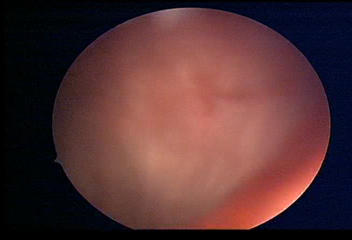
Modality: WLC
Class: Normal mucosa
Bladder cancer association: No